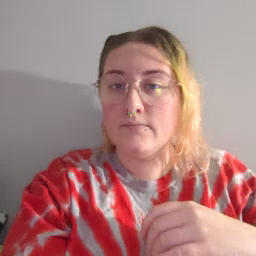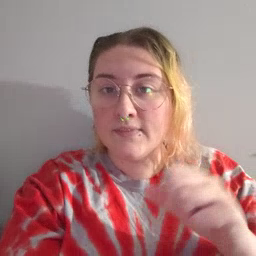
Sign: snack